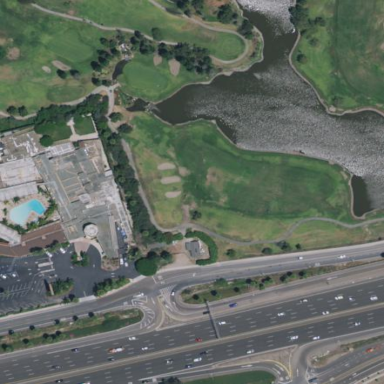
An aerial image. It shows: Lake serving as water hazard for golf course.